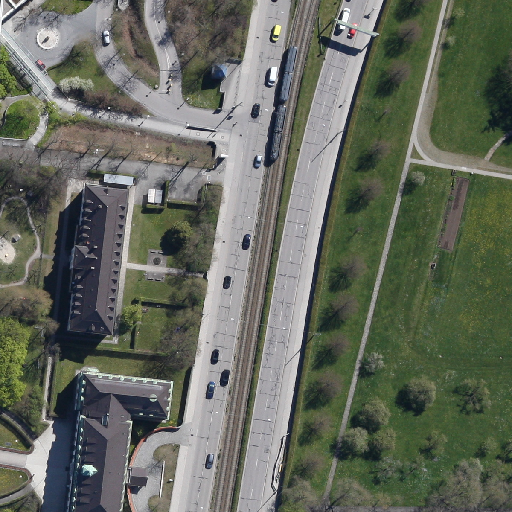
Referring expression: sidewalk along with tree